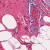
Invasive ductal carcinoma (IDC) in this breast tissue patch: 0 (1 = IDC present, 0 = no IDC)